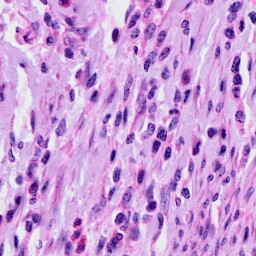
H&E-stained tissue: Cervix